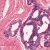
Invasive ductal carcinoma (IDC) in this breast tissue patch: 0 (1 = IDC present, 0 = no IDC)